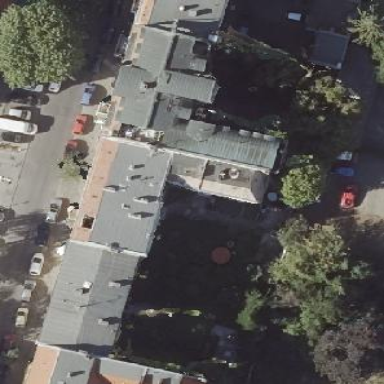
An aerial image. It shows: Residential building with saltbox roof shape.